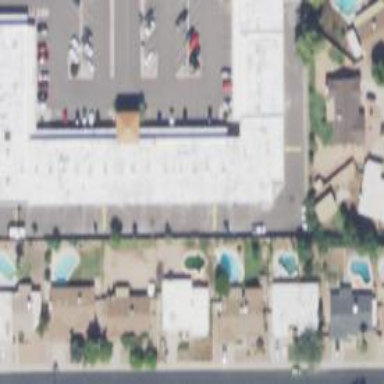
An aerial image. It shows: Fitness center located in leisure land.